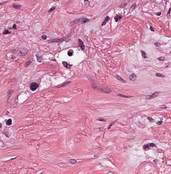
Tumor epithelial tissue: no
Tumor-associated stroma tissue: yes
Normal tissue: no